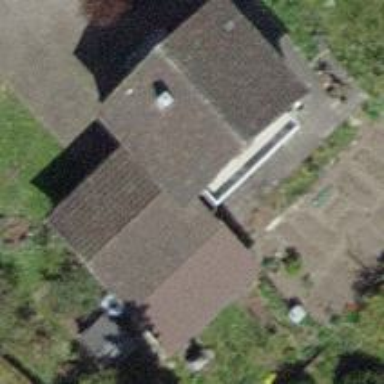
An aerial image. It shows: Garage.